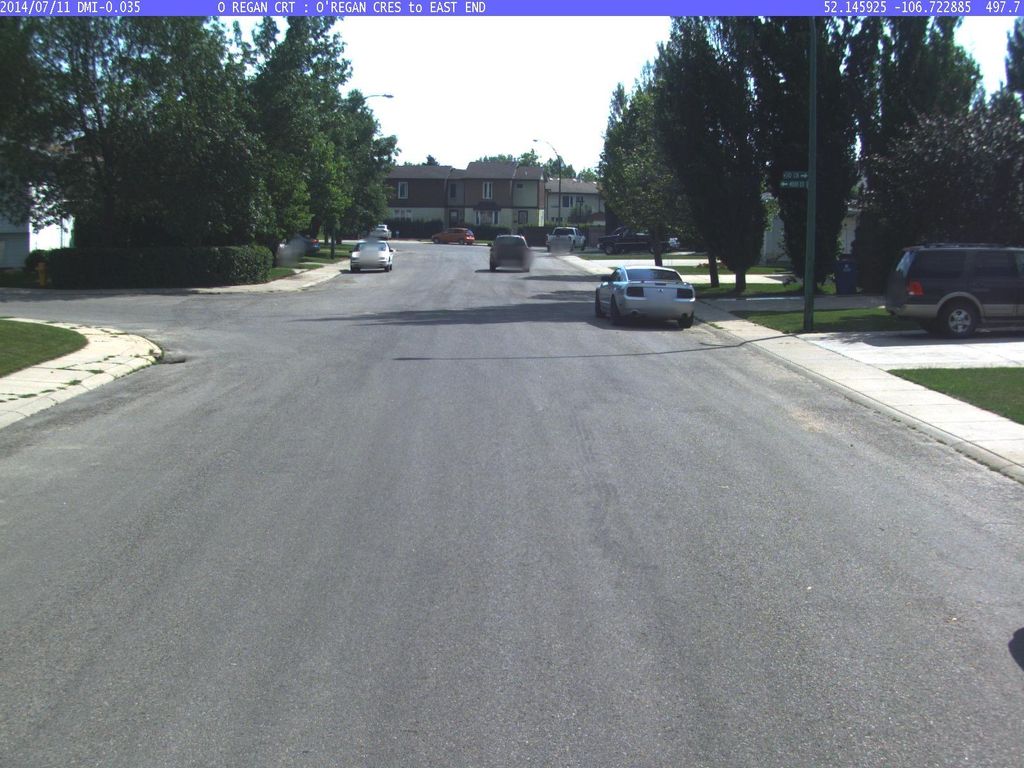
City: saskatoon